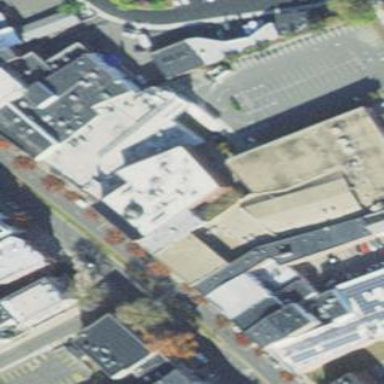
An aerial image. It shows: Part of the building is designated for commercial use.